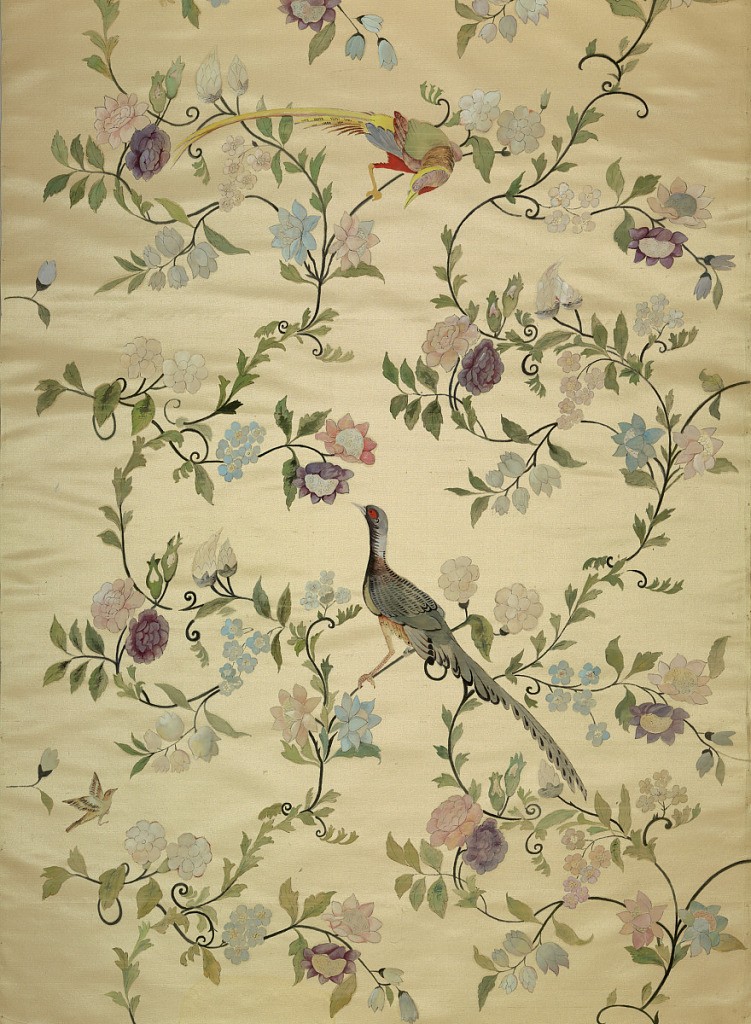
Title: Fragment
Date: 18th century
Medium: silk Technique: painted on tabby weave
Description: Flowering branches and scrolls in polychrome on a tan background. Two birds in center sitting on branches. One bird painted in grey with a red eye, the other light blue, brown and yellow with spots of bright red.